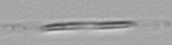
Label: Leptocylindrus